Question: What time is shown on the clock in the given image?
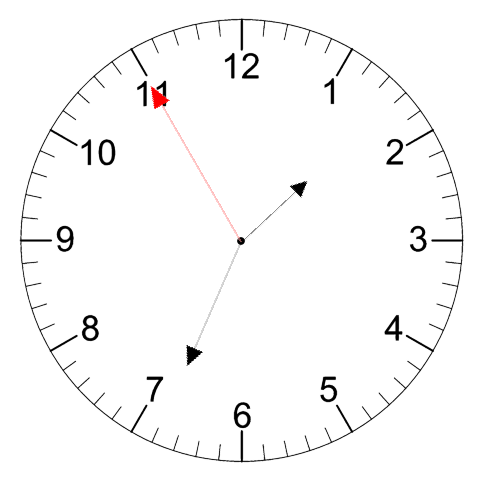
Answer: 01:33:55